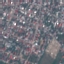
Land use / land cover class: Residential